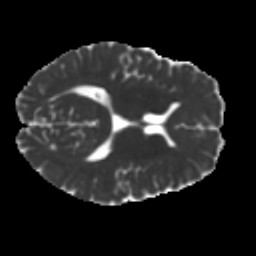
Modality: MD
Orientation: axial
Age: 26
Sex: male
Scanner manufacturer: ge
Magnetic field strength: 3 T
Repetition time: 7.8 s
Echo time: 0.0609 s